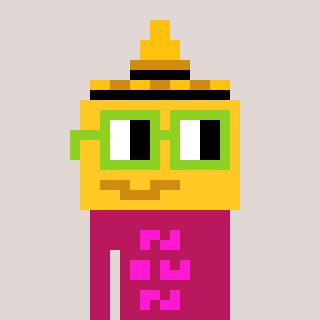
a pixel art character with square light green glasses, a mustard-shaped head and a darkpink-colored body on a warm background